Aerial crown-view tile of a tropical tree (Barro Colorado Island, Panama), acquired 20250124:
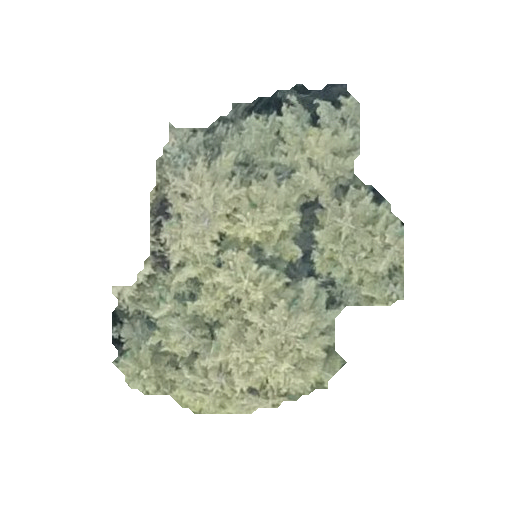
Species: Quararibea stenophylla
GBIF accepted scientific name: Quararibea stenophylla
Crown area: 99.751 m²